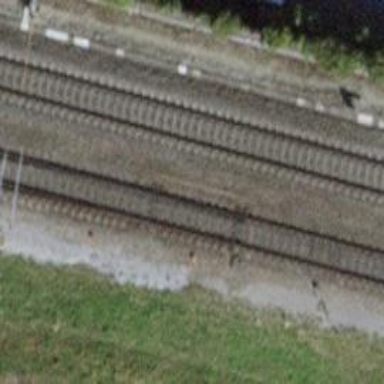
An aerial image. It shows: Single-track electrified railway with contact line.